Question: This is how I am generating data points for the equation :

'''
struct Sine_point {
double x;
double y;
};
Sine_point graph[2000];
for(int i = 0; i < 2000; i++) {
float x = (i - 1000.0) / 100.0;
graph[i].x = x;
graph[i].y = sin(x * 10.0) / (1.0 + x * x);
cout<<graph[i].x<<graph[i].y<<endl;
}
'''
Now I want to plot a graph based on these points. What I have tried so far is a program for plotting a straight line:
'''
#include <vector>
#include "opencv2/highgui/highgui.hpp"
#include <opencv\cv.h>
#include <iostream>
#include<conio.h>
using namespace cv;
using namespace std;
int main()
{
std::vector<char> dataPtr(40000, 200);
cv::Point p1(0,0);
cv::Point p2(200, 200);
cv::Size size(200,200);
cv::Mat image(size, CV_8U, &(dataPtr[0]));
if (image.empty()) //check whether the image is valid or not
{
cout << "Error : Image cannot be created..!!" << endl;
system("pause"); //wait for a key press
return -1;
}
cv::line(image, p1, p2, 'r', 5, 8, 0);
namedWindow("MyWindow", CV_WINDOW_AUTOSIZE); //create a window with the name "MyWindow"
imshow("MyWindow", image); //display the image which is stored in the 'img' in the "MyWindow" window
waitKey(0); //wait infinite time for a keypress
destroyWindow("MyWindow"); //destroy the window with the name, "MyWindow"
return 0;
}
'''
This uses cv:line, that connects the end points I provided. But how do I proceed for my functions data?
Here is how I am doing this now:
'''
int main()
{
std::vector<char> dataPtr(40000, 200);
cv::Size s(200,200);
cv::Mat image(s, CV_8U, &(dataPtr[0]));
if (image.empty()) //check whether the image is valid or not
{
cout << "Error : Image cannot be created..!!" << endl;
system("pause"); //wait for a key press
return -1;
}
struct Sine_point {
double x;
double y;
};
Sine_point graph[2000];
for(int i = 0; i < 2000; i++) {
float x = (i - 1000.0) / 100.0;
graph[i].x = x;
graph[i].y = sin(x * 10.0) / (1.0 + x * x);
cv::Point p1(graph[i].x,graph[i].y);
cv::Point p2(graph[i+1].x, graph[i+1].y);
cv::line(image, p1, p2, Scalar(0,0,255), 5, 8, 0);
}
namedWindow("MyWindow", CV_WINDOW_AUTOSIZE); //create a window with the name "MyWindow"
imshow("MyWindow", image); //display the image which is stored in the 'img' in the "MyWindow" window
waitKey(0); //wait infinite time for a keypress
destroyWindow("MyWindow"); //destroy the window with the name, "MyWindow"
return 0;
}
'''
But now I am getting blank image.
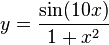
Answer: Here's my solution. Made some changes to your code and added scaling:
'''
struct Sine_point {
double x;
double y;
};
int main()
{
unsigned int nSamples = 2000;
// use float precision?!?
Sine_point min;
Sine_point max;
Sine_point graph[nSamples];
for(unsigned int i = 0; i < nSamples; i++)
{
//using double precision:
// sample to confirm y-axis mirroring: simple line
//double x = (i - 1000.0) / 100.0;
//double y = x;
double x = (i - 1000.0) / 100.0;
double y = sin(x * 10.0) / (1.0 + x * x);
Sine_point sample; sample.x = x; sample.y = y;
graph[i] = sample;
std::cout<<graph[i].x<<graph[i].y<<std::endl;
if(sample.x < min.x ) min.x = sample.x;
if(sample.y < min.y ) min.y = sample.y;
if(sample.x > max.x ) max.x = sample.x;
if(sample.y > max.y ) max.y = sample.y;
}
cv::Size imageSize(640,480); // your window size
cv::Mat image(imageSize, CV_8UC1);
if (image.empty()) //check whether the image is valid or not
{
std::cout << "Error : Image cannot be created..!!" << std::endl;
system("pause"); //wait for a key press
return -1;
}
//now scale your points to fit inside the image:
Sine_point dataOffset;
// here you could define the offsets by yourself, I just use image borders and scale the values to fit inside the image
dataOffset.x = -min.x;
// we have to mirror the y axis!
dataOffset.y = min.y;
Sine_point dataScale;
dataScale.x = (double)imageSize.width / (max.x - min.x);
// remember to mirror the y axis
dataScale.y = - (double)imageSize.height/ (max.y - min.y);
// scale the samples
for(unsigned int i=0; i<nSamples; ++i)
{
graph[i].x = (graph[i].x + dataOffset.x) * dataScale.x;
graph[i].y = (graph[i].y + dataOffset.y) * dataScale.y;
}
// draw the samples
for(unsigned int i=1; i<nSamples; ++i)
{
cv::Point2f p1; p1.x = graph[i-1].x; p1.y = graph[i-1].y;
cv::Point2f p2; p2.x = graph[i].x; p2.y = graph[i].y;
cv::line(image, p1, p2, 'r', 5, 8, 0);
}
cv::namedWindow("MyWindow", CV_WINDOW_AUTOSIZE); //create a window with the name "MyWindow"
cv::imshow("MyWindow", image); //display the image which is stored in the 'img' in the "MyWindow" window
cv::imwrite("sinusDraw.png", image);
cv::waitKey(0); //wait infinite time for a keypress
return 0;
}
'''
giving me this result: